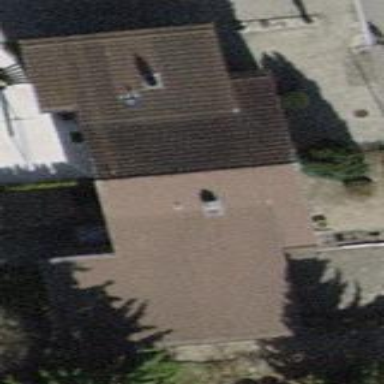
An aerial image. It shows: Building with tiled roof.